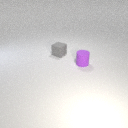
small purple rubber cylinder to the right of small gray rubber cube